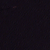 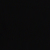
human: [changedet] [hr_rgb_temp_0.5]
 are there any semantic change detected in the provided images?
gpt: Nothing has changed.